Question: I have:
- - - -
I have warning in interface builder "Has ambiguous scrollable content width".

The only way to fix this problem, that I know - is set trailing and leading constraints.
But for different iPhones (5.5", 4.7", 4") I need to set different trailing and leading constraints.
How can I eliminate this warning and still have centered horizontally view with fixed W and H for all iPhone sizes?
I create Github repo to illustrate this problem: <URL>
<URL>
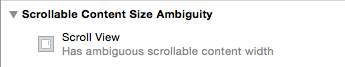
Answer: In the morning with a fresh cup of coffee I figured out workaround for this issue!
# So, here is the initial state for simplest case:
1. scrollView with 0 constraints to all edges
2. Button centered Horizontal and Vertical with fixed Width and Height
3. And, of course Has ambiguous scrollable content width and Has ambiguous scrollable content height annoying warnings.

# All, that we have to do is:
-
you have to add constraints. Not "leading and top" - it's not works!

You can check it in my example project, that demonstrating how to fix this issue: <URL>
I don't know why it works and how Xcode detect which constraint is more prioritised (because I'm not set priority for these constraints explicity), but I'll be thankful if someone explain, why it works in comments below.